Question: Full error:
'''
error LNK2019: unresolved external symbol "public: int __thiscall Perzon::PrintAge(void)" (?PrintAge@Perzon@@QAEHXZ) referenced in function _main C:\Users\Srb1313\documents\visual studio 2013\Projects\FirstClass\FirstClass\FirstClass.obj FirstClass
'''
My Folder Structure:

'''
#ifndef Perzon_H
#define Perzon_H
#include <iostream>
#include <string>
using namespace std;
class Perzon
{
public:
Perzon();
Perzon(string firstName, string lastName);
string PrintName();
int PrintAge();
private:
string mfirstname;
string mlastname;
int mage;
};
#endif
'''
'''
#include "Perzon.h"
#include <string>
using namespace std;
Perzon::Perzon()
{
mfirstname = "Sammy";
mlastname = "Bartletty";
mage = 19;
}
Perzon::Perzon(string firstname, string lastname)
{
mfirstname = firstname;
mlastname = lastname;
}
void PrintName(string firtname, string lastname)
{
cout << "Name is " << firtname << " " << lastname;
}
void PrintAge(int age)
{
cout << "Age is " << age;
}
'''
'''
#include "Perzon.h"
#include <iostream>
int main()
{
Perzon p("sam", "b");
p.PrintAge();
};
'''
Can anyone help me here? I have no idea why im getting this error it has had me stumped for so long! Any help is much appreciated.
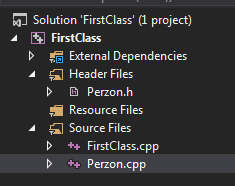
Answer: Compiler can't find implementations of your methods because thay are declared outside the class and there is no class specifier for them. In such a situation 'void PrintAge(int age)' declares a global method in global namespace. This can exists simultaneously with 'void Perzon::PrintAge(int age)'. Qualify your methods with a class name in the implementation file .cpp:
'''
Perzon::Perzon(string firstname, string lastname)
{
mfirstname = firstname;
mlastname = lastname;
}
void Perzon::PrintName(string firtname, string lastname) // change also the
^^^^ ^^^^^^ // declaration string
{ // PrintAge();
cout << "Name is " << firtname << " " << lastname;
}
void Perzon::PrintAge(int age) // change also the declaration int PrintAge();
^^^^ ^^^^^^
{
cout << "Age is " << age;
}
'''
A minor suggestion: I am not sure but probably this should be Person since the rest of names is in English.